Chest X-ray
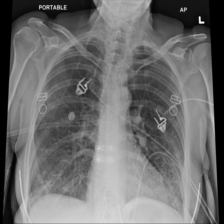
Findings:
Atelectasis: negative
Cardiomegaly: negative
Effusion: negative
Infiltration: negative
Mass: negative
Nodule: positive
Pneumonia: negative
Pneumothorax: negative
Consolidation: negative
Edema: negative
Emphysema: negative
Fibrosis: negative
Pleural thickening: negative
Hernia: negative